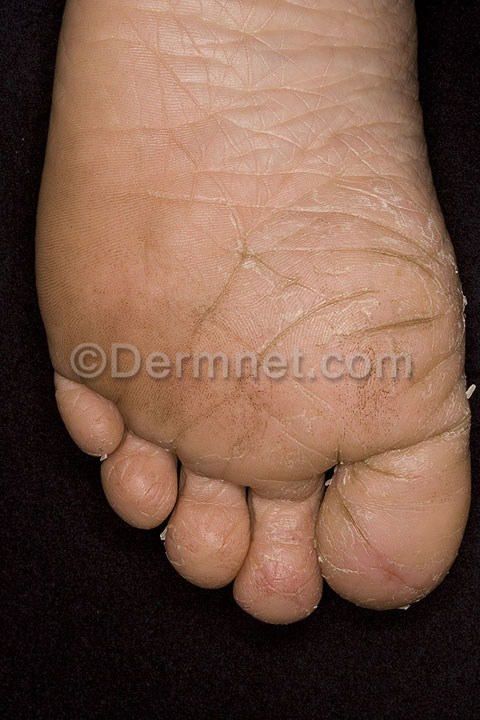
Disease: Atopic Dermatitis Photos